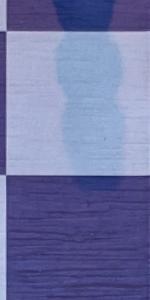
Label: Empty